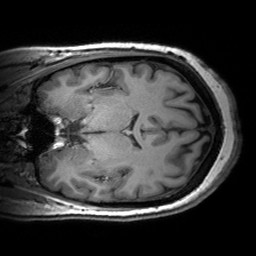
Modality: T1w
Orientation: coronal
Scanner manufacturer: siemens
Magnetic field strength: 3 T
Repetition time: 2.53 s
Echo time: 0.00299 s